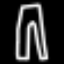
Label: pants